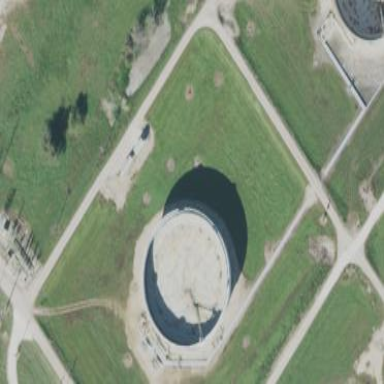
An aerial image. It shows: Storage tank which is man-made.